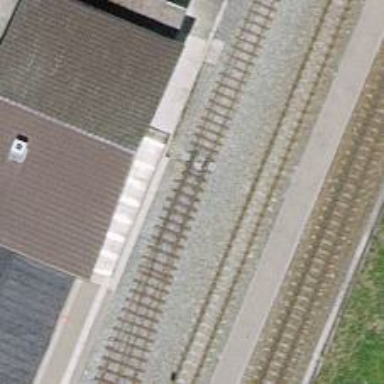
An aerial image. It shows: Narrow-gauge railway siding with contact lines for electrification.